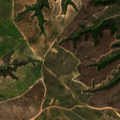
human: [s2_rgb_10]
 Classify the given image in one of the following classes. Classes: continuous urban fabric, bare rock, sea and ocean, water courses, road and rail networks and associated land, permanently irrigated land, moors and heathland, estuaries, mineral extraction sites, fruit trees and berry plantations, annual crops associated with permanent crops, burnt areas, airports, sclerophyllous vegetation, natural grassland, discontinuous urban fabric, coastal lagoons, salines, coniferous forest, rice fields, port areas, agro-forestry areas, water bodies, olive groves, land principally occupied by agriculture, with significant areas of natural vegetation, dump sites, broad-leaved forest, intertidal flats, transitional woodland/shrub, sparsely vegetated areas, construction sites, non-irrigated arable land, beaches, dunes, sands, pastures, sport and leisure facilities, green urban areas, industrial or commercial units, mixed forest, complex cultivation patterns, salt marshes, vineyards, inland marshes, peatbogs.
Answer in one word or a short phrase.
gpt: broad-leaved forest, mixed forest, transitional woodland/shrub